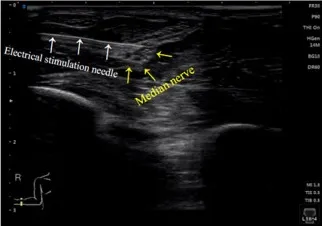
Head CT scan 2 weeks after surgery. (D) Ultrasound image of electrical stimulation needle (white arrows) and median nerve (yellow arrows).
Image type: radiology (ultrasound)